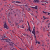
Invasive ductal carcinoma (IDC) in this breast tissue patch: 1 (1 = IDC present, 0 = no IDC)